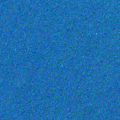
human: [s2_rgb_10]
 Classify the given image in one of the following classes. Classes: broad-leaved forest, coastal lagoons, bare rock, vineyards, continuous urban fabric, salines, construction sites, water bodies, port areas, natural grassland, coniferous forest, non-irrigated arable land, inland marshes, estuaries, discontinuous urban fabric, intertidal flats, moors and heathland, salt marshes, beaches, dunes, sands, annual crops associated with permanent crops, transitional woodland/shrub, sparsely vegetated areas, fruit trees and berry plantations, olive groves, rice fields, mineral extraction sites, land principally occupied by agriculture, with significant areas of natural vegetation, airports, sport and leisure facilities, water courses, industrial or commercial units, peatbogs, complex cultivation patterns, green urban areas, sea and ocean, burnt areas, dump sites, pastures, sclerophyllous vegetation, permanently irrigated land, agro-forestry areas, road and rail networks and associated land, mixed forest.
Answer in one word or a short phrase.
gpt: sea and ocean